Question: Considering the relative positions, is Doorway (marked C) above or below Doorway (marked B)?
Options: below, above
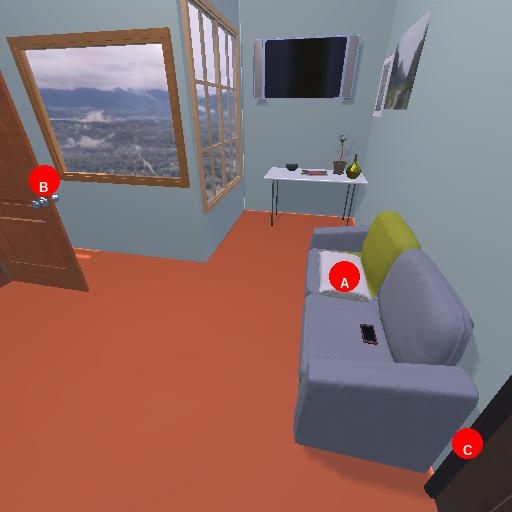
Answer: below